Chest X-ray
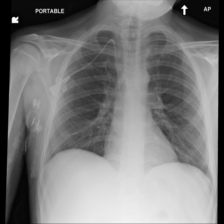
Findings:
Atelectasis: negative
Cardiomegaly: negative
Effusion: negative
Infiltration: negative
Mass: negative
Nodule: negative
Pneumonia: negative
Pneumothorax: negative
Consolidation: negative
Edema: negative
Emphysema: negative
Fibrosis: negative
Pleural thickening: negative
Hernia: negative